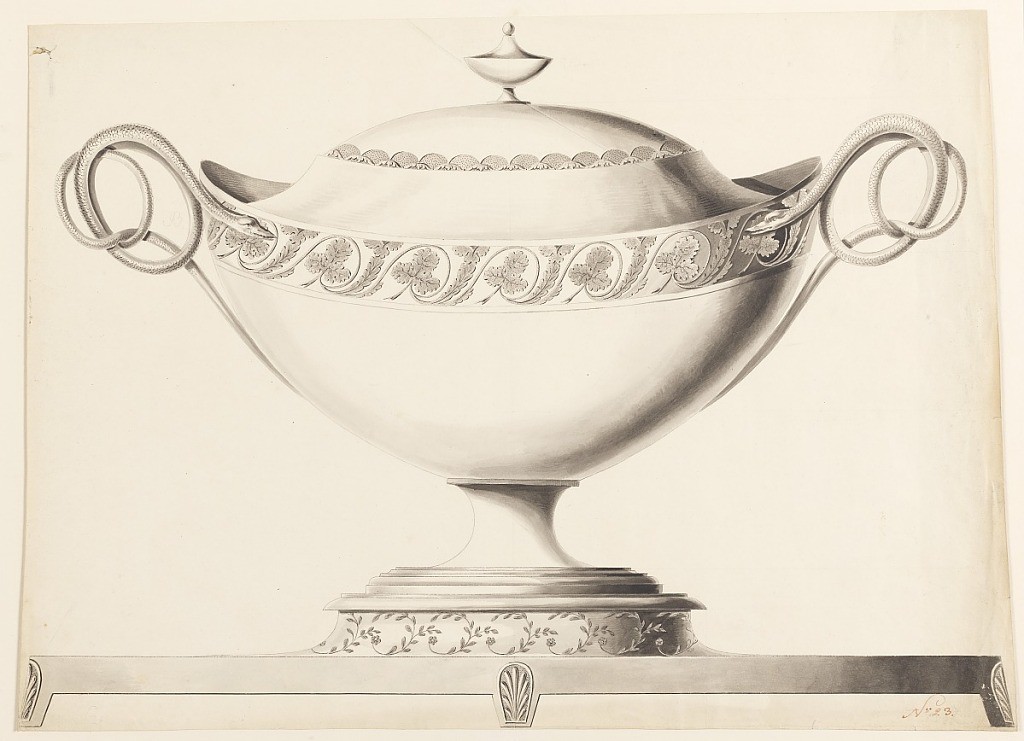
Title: Design for a Tureen
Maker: Joseph Anton Seethaler II, German, 1799–1868
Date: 1825-1835
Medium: Pen and ink, brush and washes on paper
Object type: Drawing
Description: The vessel is banded with an alternating leaf motif placed diagonally. The lid is banded with fan-shaped scallops and with the finial in the shape of a small urn. Handles composed of coiled snakes. The tureen rests on a platform with a leaf meander band.